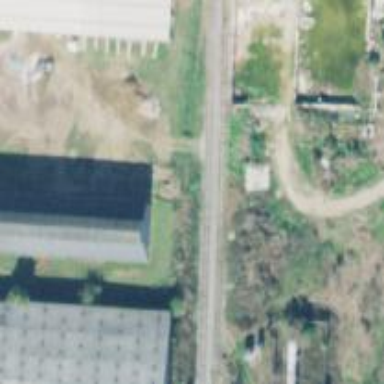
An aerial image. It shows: Abandoned railway spur.